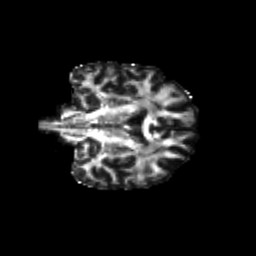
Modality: FA
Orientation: coronal
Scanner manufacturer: siemens
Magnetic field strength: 3 T
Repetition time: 9.2 s
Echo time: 0.084 s